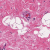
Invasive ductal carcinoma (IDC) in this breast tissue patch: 0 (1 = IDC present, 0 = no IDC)